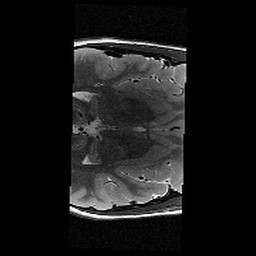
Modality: T2w
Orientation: axial
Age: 12
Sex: female
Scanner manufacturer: siemens
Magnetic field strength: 3 T
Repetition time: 9.23 s
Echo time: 0.067 s